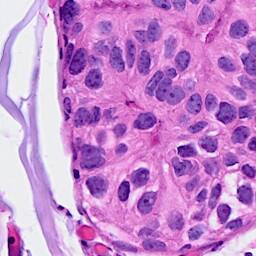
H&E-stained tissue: Breast